Question: Using ggplot function, it is possible to group/color the column of interest and plot the data based on that as follows:
'''
ggplot(inputDataFrame, aes(as.numeric(interestingColumn) , group = AnotherColumn)) +
coord_cartesian(xlim = c(0,400)) + geom_line(stat='ecdf')
'''
How can I also add the curve/plot regarding the whole data in "interestingColumn" regardless of the "group" criteria. So that I can compare the whole data and its subdivision groups in one plot.
For instance, running the above code, I will get the figure as follows and I will get the cumulative values for each product separately. How can I add a plot to the following plot which shows the whole products consumption regardless of the product group.

Thanks.
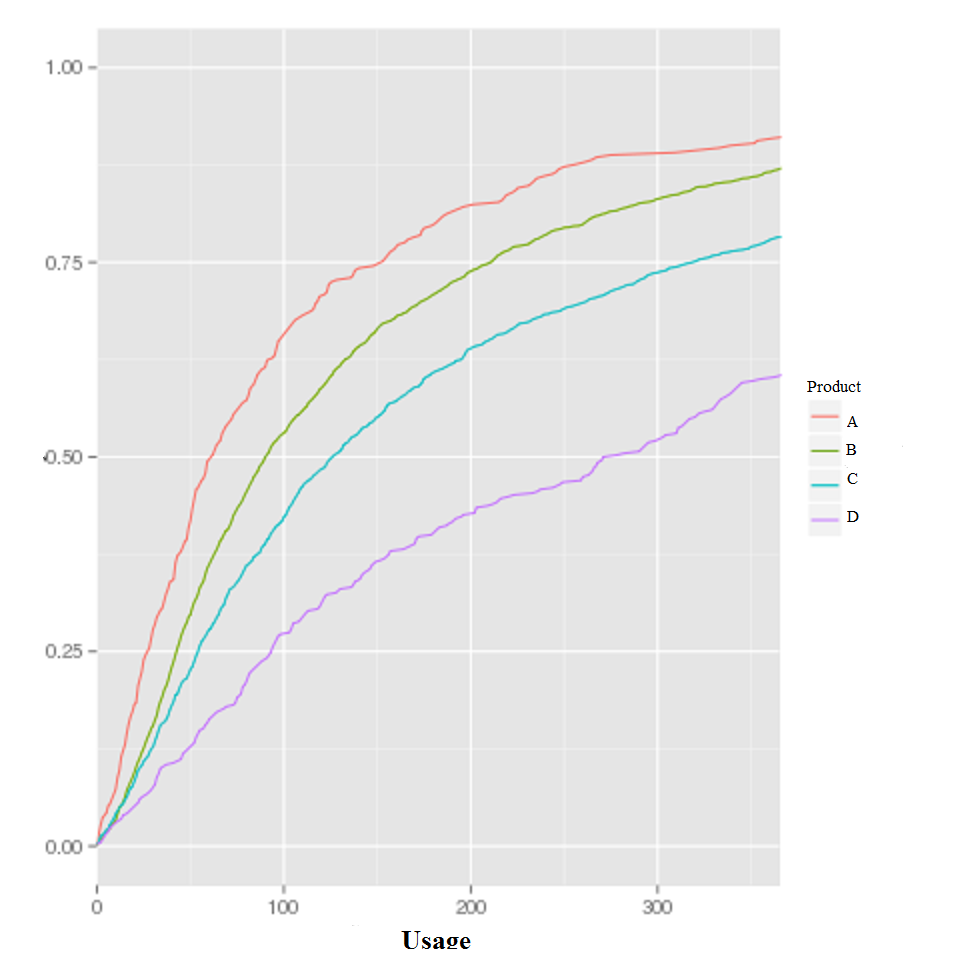
Answer: You can add a 'geom_line' without the color aesthetics and a 'geom_line' with the color aesthetics. Also see below how to create a reproducible example.
'''
# create your reproducible example...
set.seed(1)
inputDataFrame <- data.frame(interestingColumn = rnorm(100, 200, 80),
AnotherColumn = factor(rbinom(100, 4, .3)))
# plotting
ggplot(inputDataFrame, aes(as.numeric(interestingColumn))) +
coord_cartesian(xlim = c(0,400)) +
geom_line(stat='ecdf') +
geom_line(aes(color=AnotherColumn), stat='ecdf')
'''